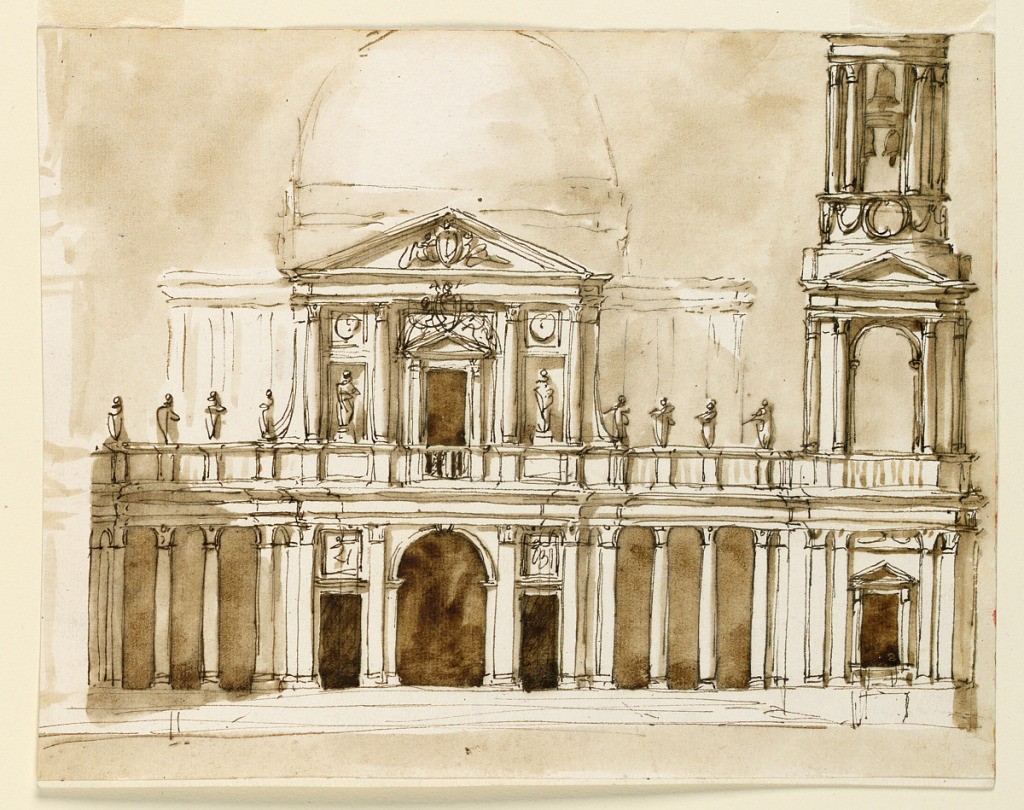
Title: Elevation of a church
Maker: Giuseppe Barberi, Italian, 1746–1809
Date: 18th century
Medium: Pen and brown ink, brush and brown wash, red ink on off-white laid paper, lined
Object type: Drawing
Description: A large two-storey Palladian building with dome; tower on right side; statues along upper storey.